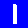
Digit: 1